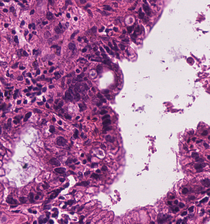
Tumor epithelial tissue: yes
Tumor-associated stroma tissue: yes
Normal tissue: no